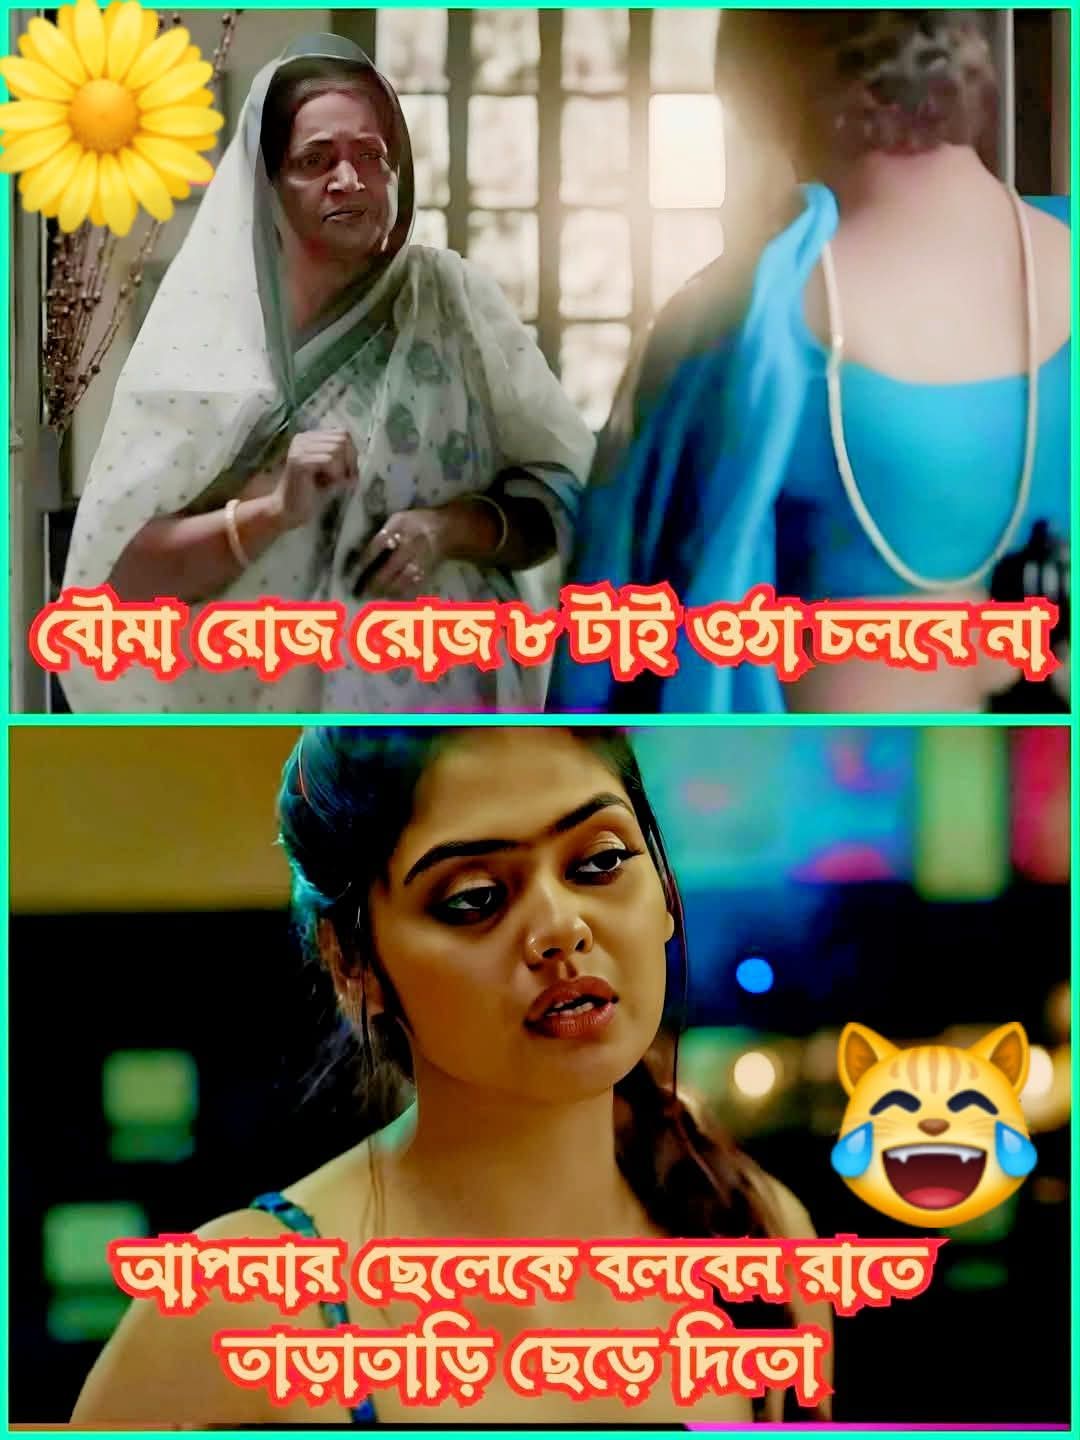
Text: বৌমা রোজ রোজ ৮ টাই ওঠা চলবে না
আপনার ছেলেকে বলবেন রাতে তাড়াতাড়ি ছেড়ে দিতো
Label: Non Hate